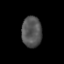
Tissue: prostate
Cell type: Myeloid cells
Senescence score: 0.3534
Nuclear area (px): 609
Mean DAPI intensity: 83.319